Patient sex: F
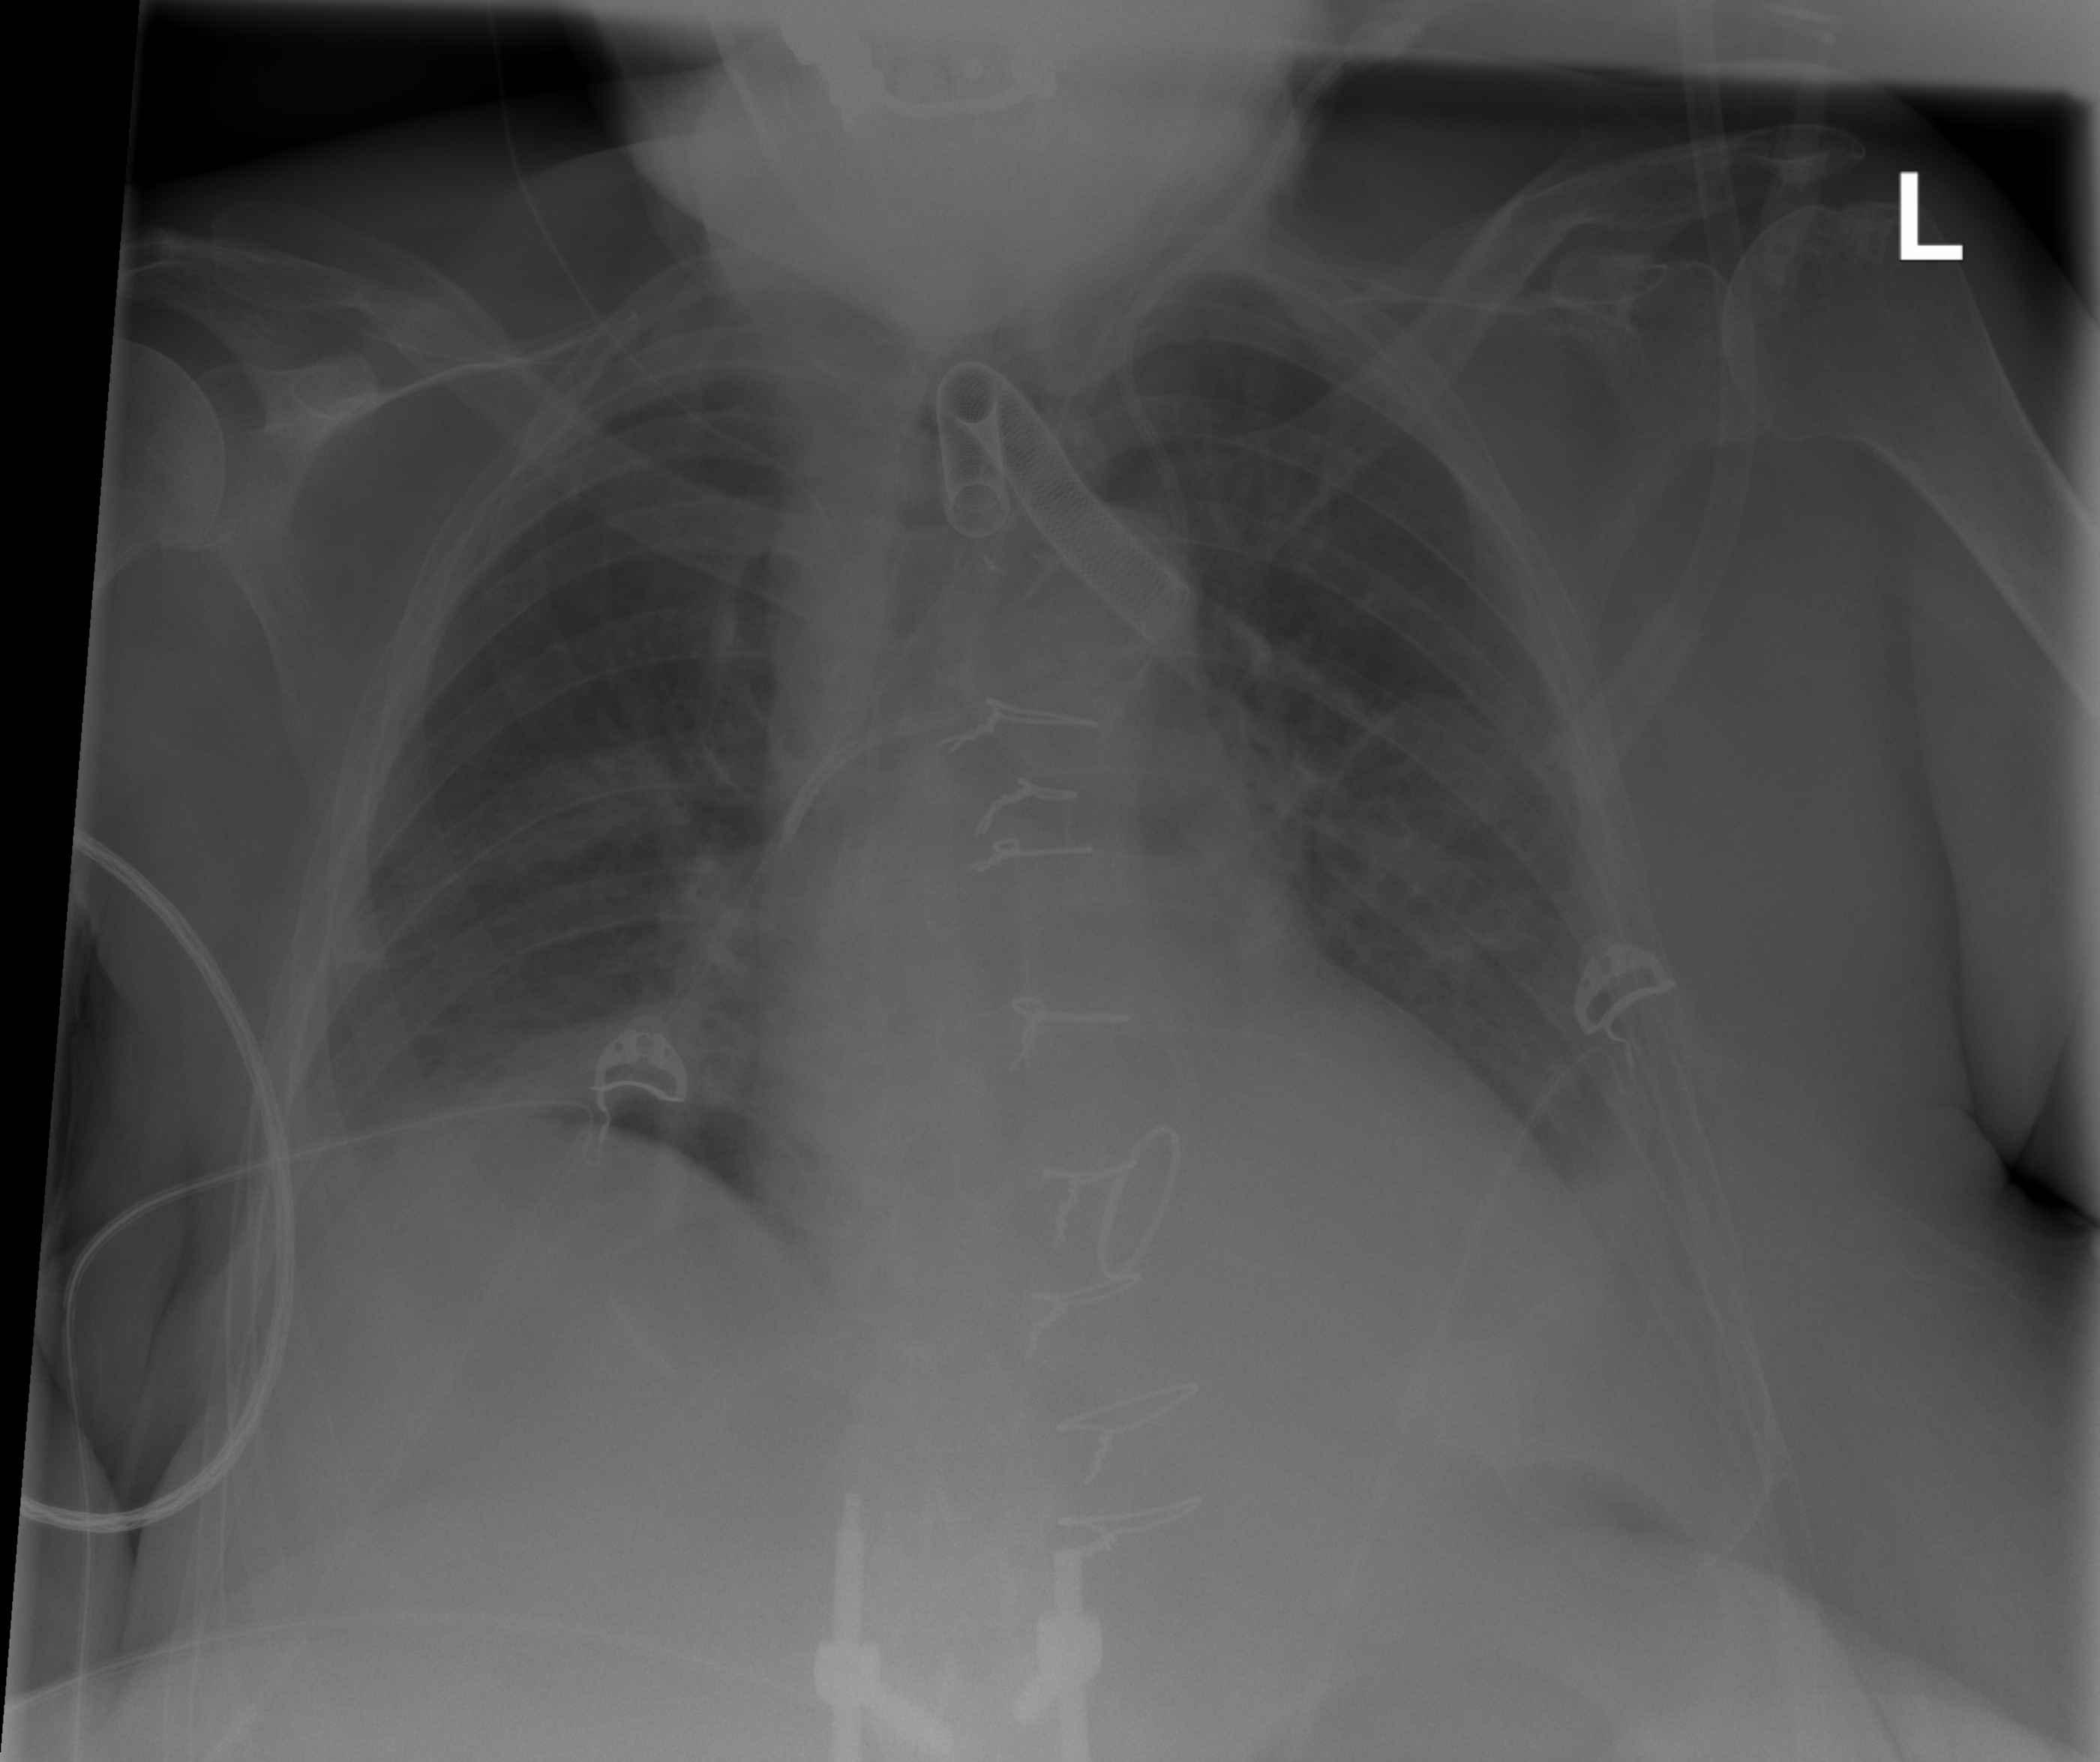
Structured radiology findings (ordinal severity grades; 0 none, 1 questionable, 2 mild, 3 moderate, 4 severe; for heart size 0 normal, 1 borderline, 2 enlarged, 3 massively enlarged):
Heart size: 2
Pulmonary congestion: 0
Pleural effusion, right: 0
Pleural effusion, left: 2
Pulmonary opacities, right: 1
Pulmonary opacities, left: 0
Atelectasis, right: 2
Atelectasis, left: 2